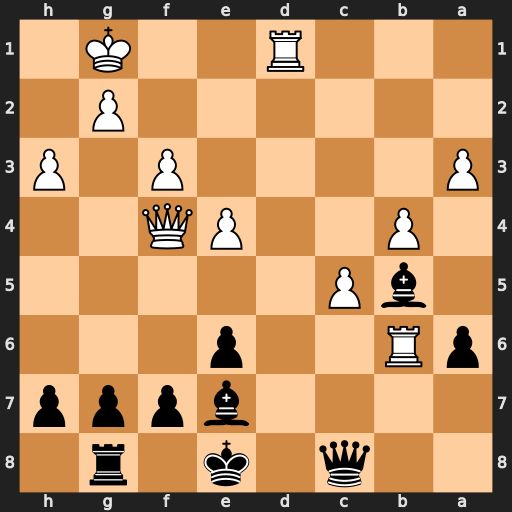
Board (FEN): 2q1k1r1/4bppp/pR2p3/1bP5/1P2PQ2/P4P1P/6P1/3R2K1
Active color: b
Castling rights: -
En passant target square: -
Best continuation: Bxc5+ bxc5 Qxc5+ Kh1 Qxb6